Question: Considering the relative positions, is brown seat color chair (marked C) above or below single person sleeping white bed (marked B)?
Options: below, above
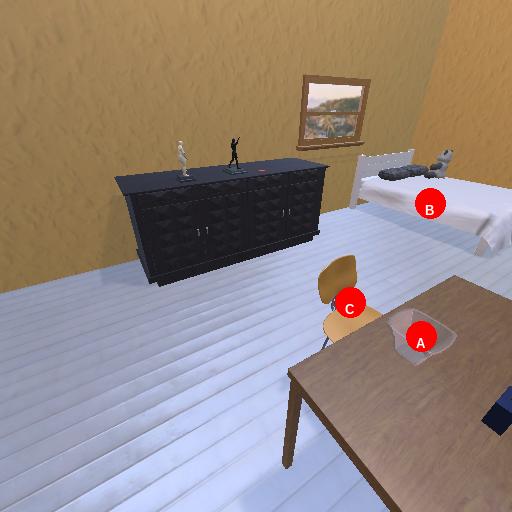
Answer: below